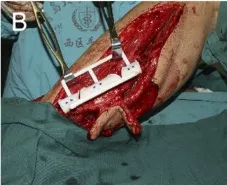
(B) Fibula shaping.
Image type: medical_photograph (other_medical_photograph)